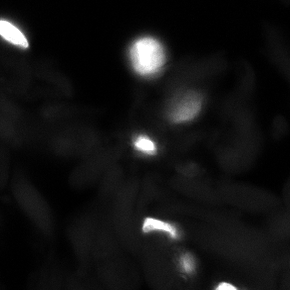
Tissue sample: colon
Magnification: 10.0x
Cell type: Myeloid cells
Senescence state: senescent